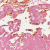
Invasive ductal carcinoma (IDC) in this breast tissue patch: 0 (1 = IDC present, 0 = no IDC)